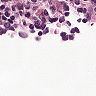
Metastatic tissue present: no